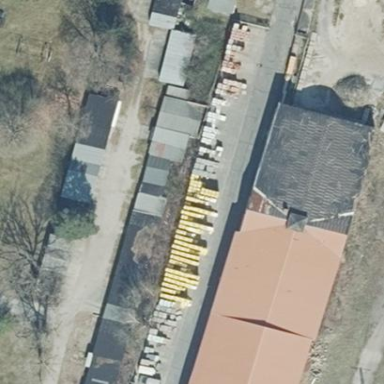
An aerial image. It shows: Trading shop located within building.